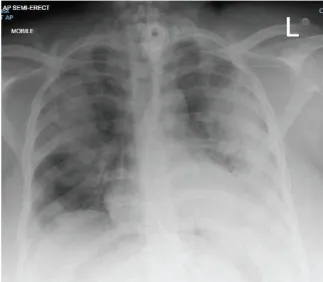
Case 2 radiographs. (
B) Day 5 following re-intubation.
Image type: radiology (x_ray)